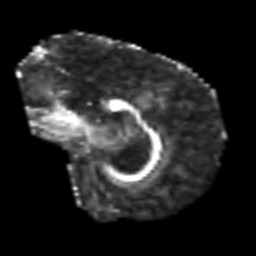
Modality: FA
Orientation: sagittal
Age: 54
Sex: male
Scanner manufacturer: siemens
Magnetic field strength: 3 T
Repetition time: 6.1 s
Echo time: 0.101 s